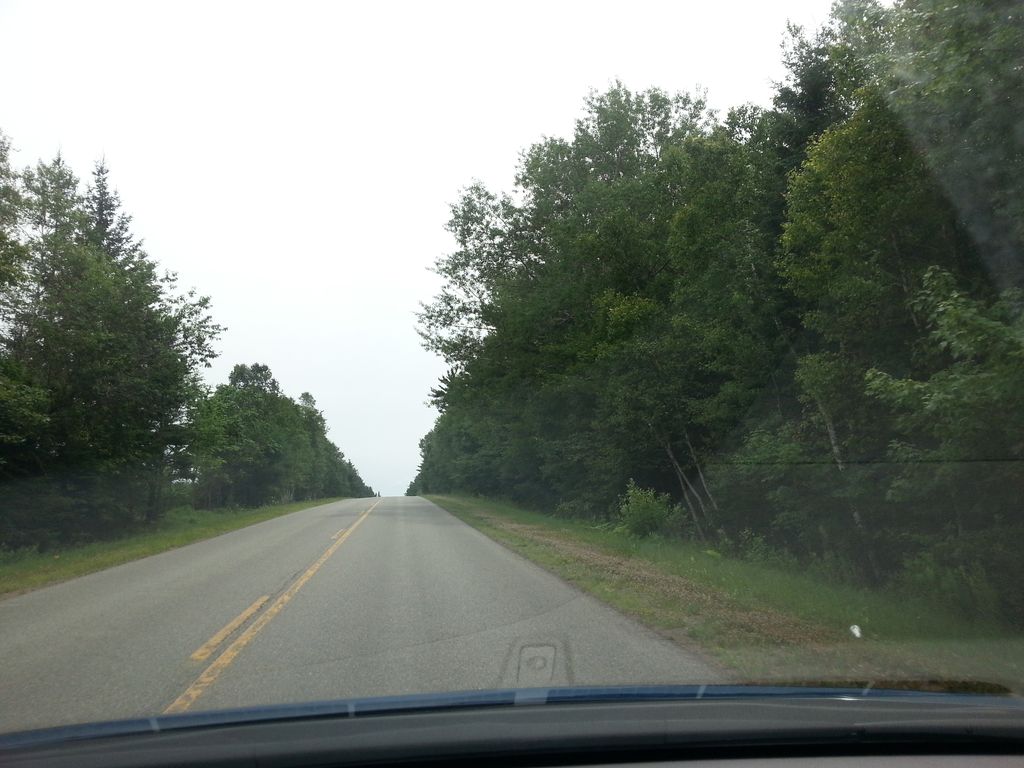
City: charlottetown